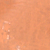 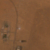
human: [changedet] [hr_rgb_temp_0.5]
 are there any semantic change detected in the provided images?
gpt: Some constructions and a road appears in the desert.